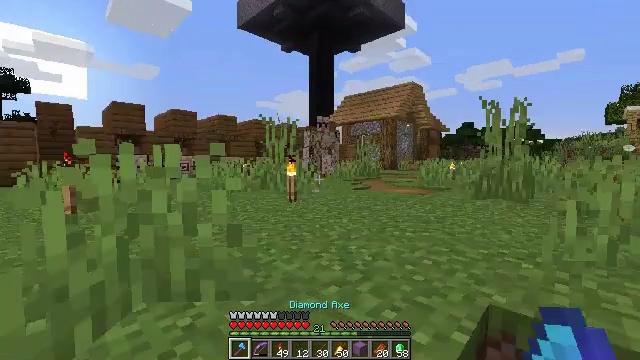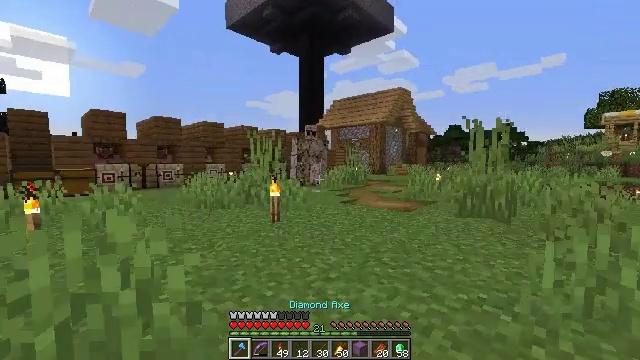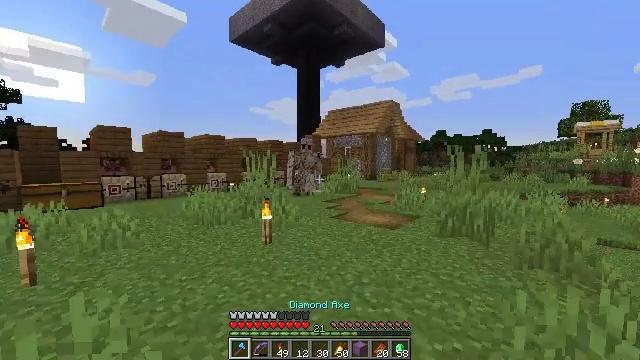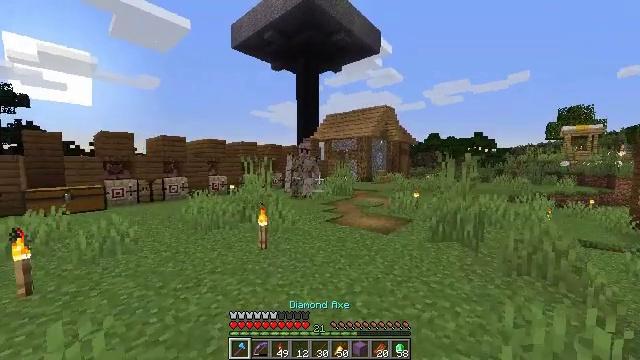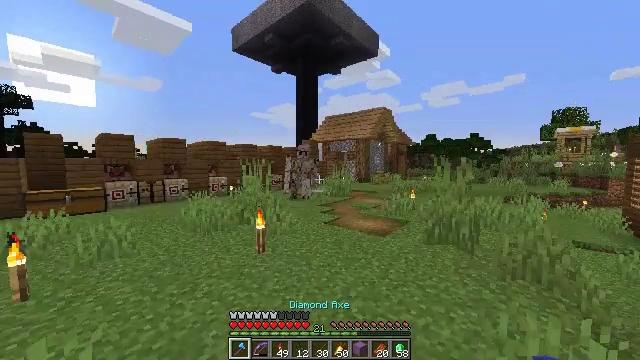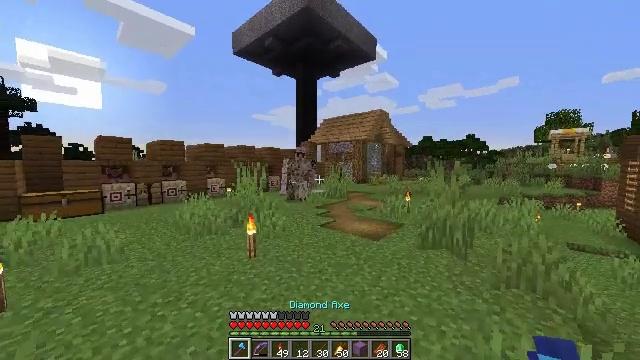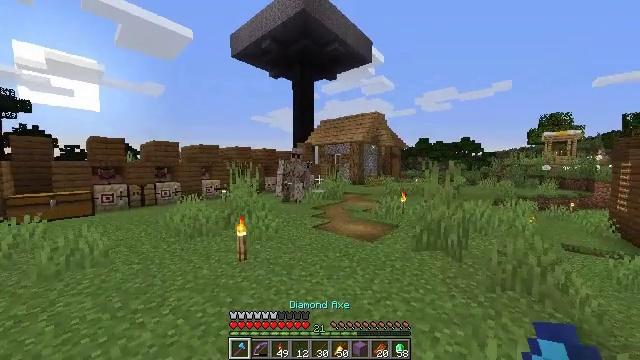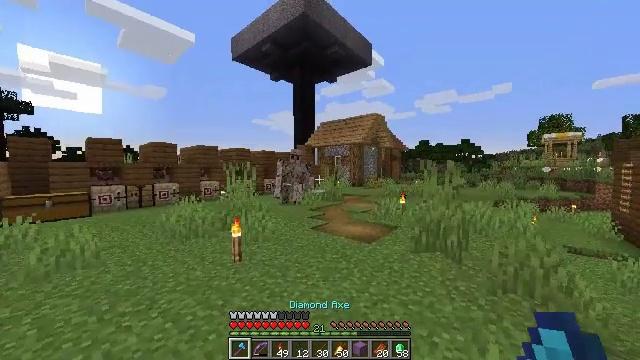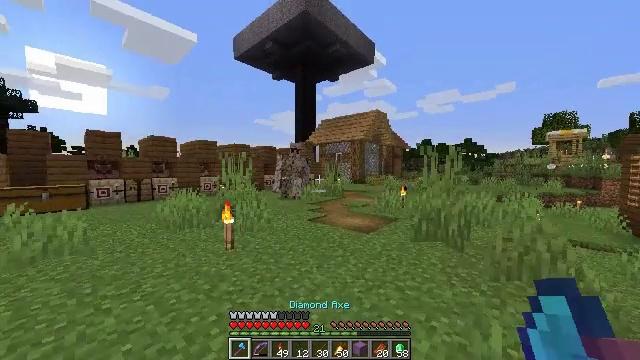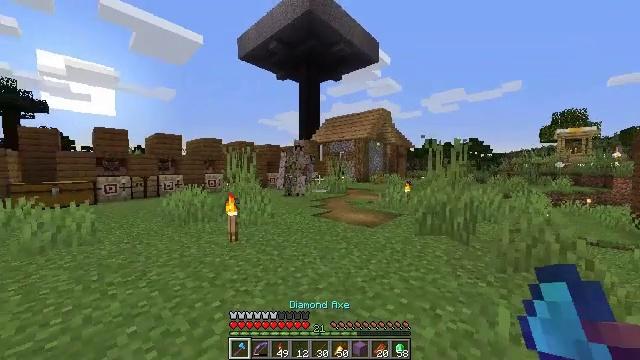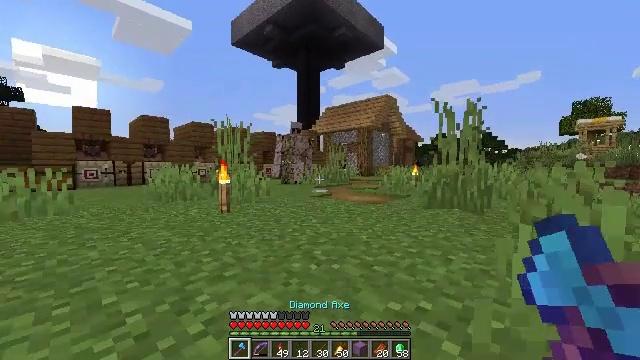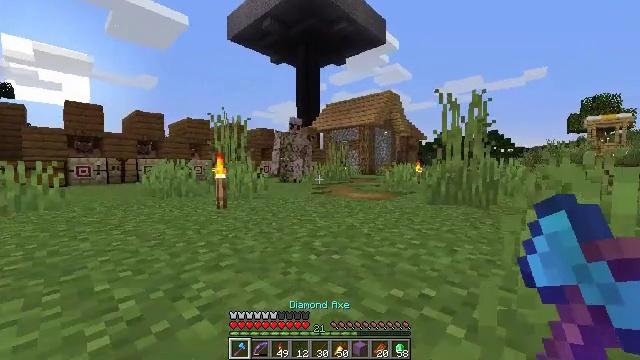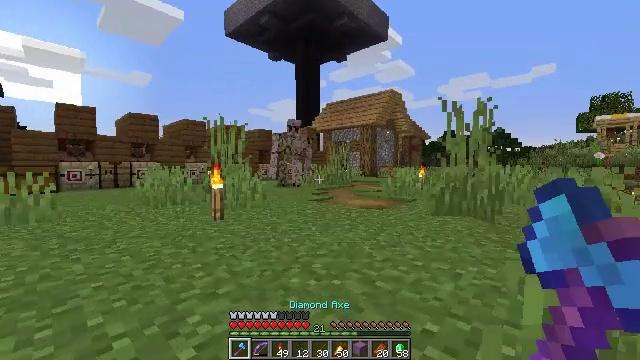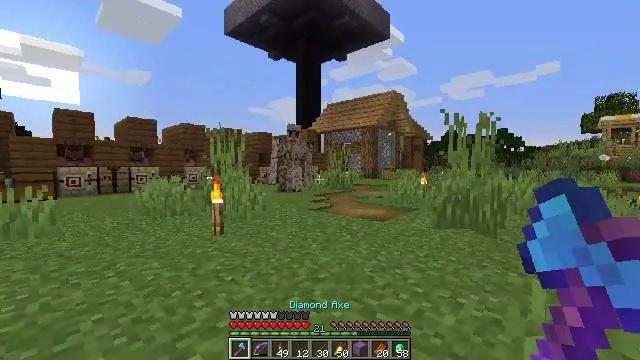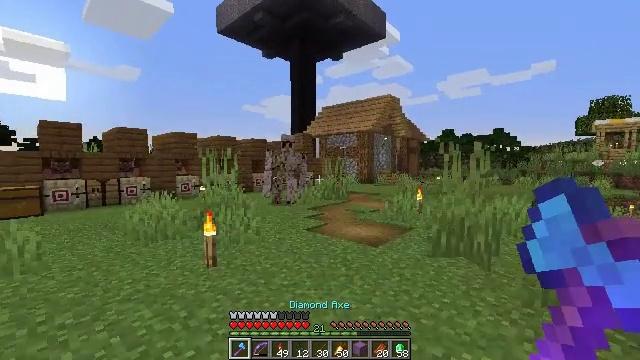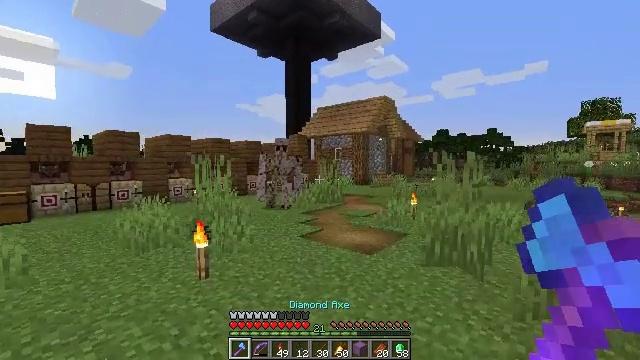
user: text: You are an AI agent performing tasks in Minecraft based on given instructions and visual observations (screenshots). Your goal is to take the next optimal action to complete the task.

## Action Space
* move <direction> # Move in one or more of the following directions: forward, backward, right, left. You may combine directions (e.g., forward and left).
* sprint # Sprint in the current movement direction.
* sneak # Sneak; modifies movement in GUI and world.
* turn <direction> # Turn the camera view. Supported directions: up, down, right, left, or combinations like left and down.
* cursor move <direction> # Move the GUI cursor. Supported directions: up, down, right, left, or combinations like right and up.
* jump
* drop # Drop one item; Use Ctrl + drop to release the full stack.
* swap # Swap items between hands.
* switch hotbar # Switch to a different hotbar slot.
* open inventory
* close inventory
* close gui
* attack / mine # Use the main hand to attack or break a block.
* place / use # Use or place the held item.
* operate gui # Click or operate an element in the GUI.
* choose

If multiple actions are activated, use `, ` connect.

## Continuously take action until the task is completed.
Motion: motion action
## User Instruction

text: Produce an arrow by combining flint, a stick, and a feather.
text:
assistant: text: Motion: move forward and move right, sprint, turn right, jump
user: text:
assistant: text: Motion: move forward and move right, sprint, jump
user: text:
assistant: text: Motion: move forward and move right, sprint, jump
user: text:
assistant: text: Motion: move forward and move right, sprint, jump
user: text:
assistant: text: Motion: move forward and move right, sprint, jump
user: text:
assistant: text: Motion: move forward and move right, sprint, jump
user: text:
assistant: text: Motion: move forward and move right, sprint, jump
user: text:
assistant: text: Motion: move forward and move right, sprint, jump
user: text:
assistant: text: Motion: move forward and move right, sprint, turn left, jump
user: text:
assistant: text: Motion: move forward and move right, sprint, jump
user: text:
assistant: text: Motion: move forward and move right, sprint, jump
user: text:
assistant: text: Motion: move forward and move right, sprint, jump
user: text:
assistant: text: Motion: move forward and move right, sprint, jump
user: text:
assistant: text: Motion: move forward and move right, sprint, turn right, jump
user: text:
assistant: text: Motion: move forward and move right, sprint, turn right, jump
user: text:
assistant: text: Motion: move forward and move right, sprint, jump
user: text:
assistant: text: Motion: move forward and move right, sprint, jump
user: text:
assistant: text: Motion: move forward and move right, sprint, jump
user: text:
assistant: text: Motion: move forward and move right, sprint, jump
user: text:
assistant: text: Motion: move forward and move right, sprint, turn right, jump
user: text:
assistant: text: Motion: move forward and move right, sprint, turn right and down, jump
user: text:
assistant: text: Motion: move forward and move right, sprint, turn right and down, jump
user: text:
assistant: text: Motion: move forward and move right, sprint, turn right, jump
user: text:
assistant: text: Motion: move forward and move right, sprint, turn right, jump
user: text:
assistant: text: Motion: move forward and move right, sprint, jump
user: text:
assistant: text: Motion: move forward and move right, sprint, jump
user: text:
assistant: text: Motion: move forward and move right, sprint, turn left, jump
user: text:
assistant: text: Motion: move forward and move right, sprint, turn left, jump
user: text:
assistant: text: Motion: move forward and move right, sprint, turn left, jump
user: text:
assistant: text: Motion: move forward and move right, sprint, turn left, jump